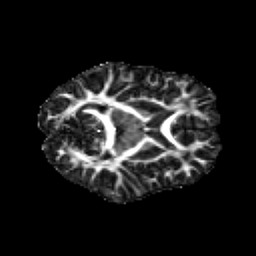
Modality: FA
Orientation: axial
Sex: male
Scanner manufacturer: siemens
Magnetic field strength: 3 T
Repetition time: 5 s
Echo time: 0.071 s